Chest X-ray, AP view. Patient: 51 years old, sex F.
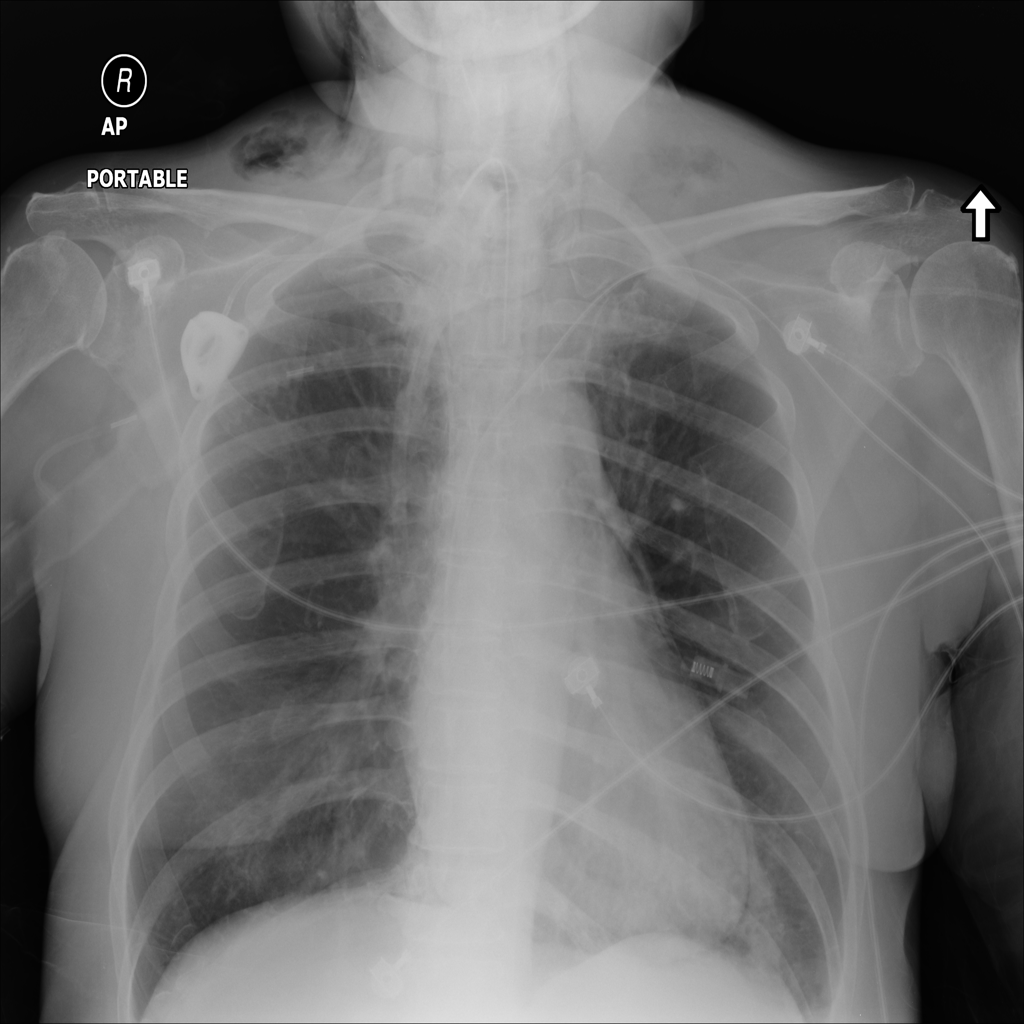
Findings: No Finding